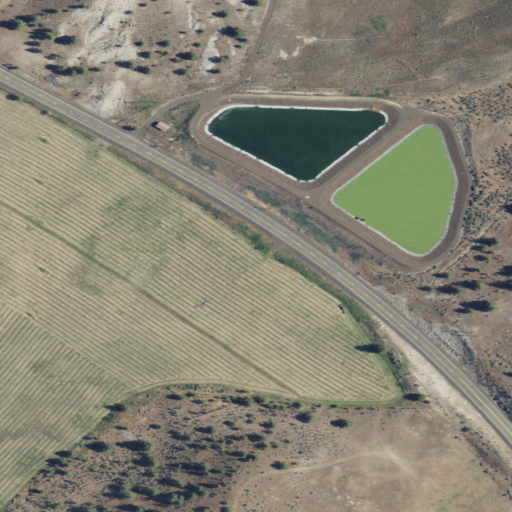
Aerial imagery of valley in Oregon named Branson Canyon containing shrub, low intensity development, open development, cultivated crops, medium intensity development, and open water